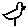
Label: bird